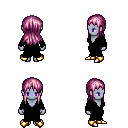
a pixel art fantasy rpg character, female body template, dark elf, purple skin, black robe, teal pants, pink unkempt hairstyle, gold boots, four views (front, back, left, right), 2x2 character sprite sheet, small pixel art, hard edges, no anti-aliasing